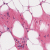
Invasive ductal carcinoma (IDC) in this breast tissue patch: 0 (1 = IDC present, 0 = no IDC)